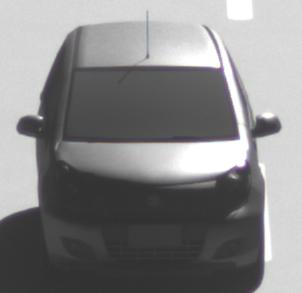
Make: Suzuki
Model: Alto 1.0
Detailed model: Alto (V)
Model produced from: 2011/02
Model produced until: 2011/03
Doors: 5
Color: gray
Road condition: dry road
Daytime: morning or afternoon
Contrast: high contrast